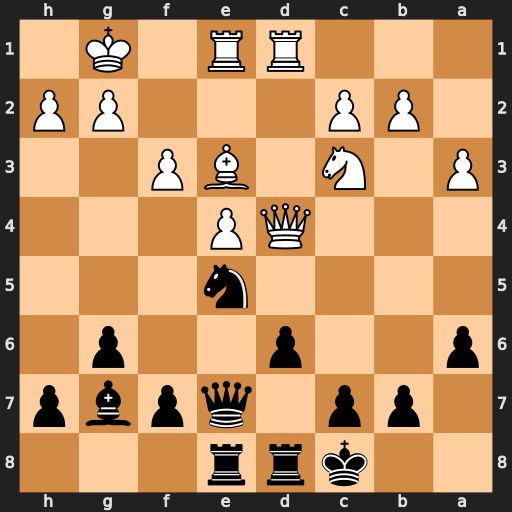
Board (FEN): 2krr3/1pp1qpbp/p2p2p1/4n3/3QP3/P1N1BP2/1PP3PP/3RR1K1
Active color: b
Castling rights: -
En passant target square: -
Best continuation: Nxf3+ gxf3 Bxd4